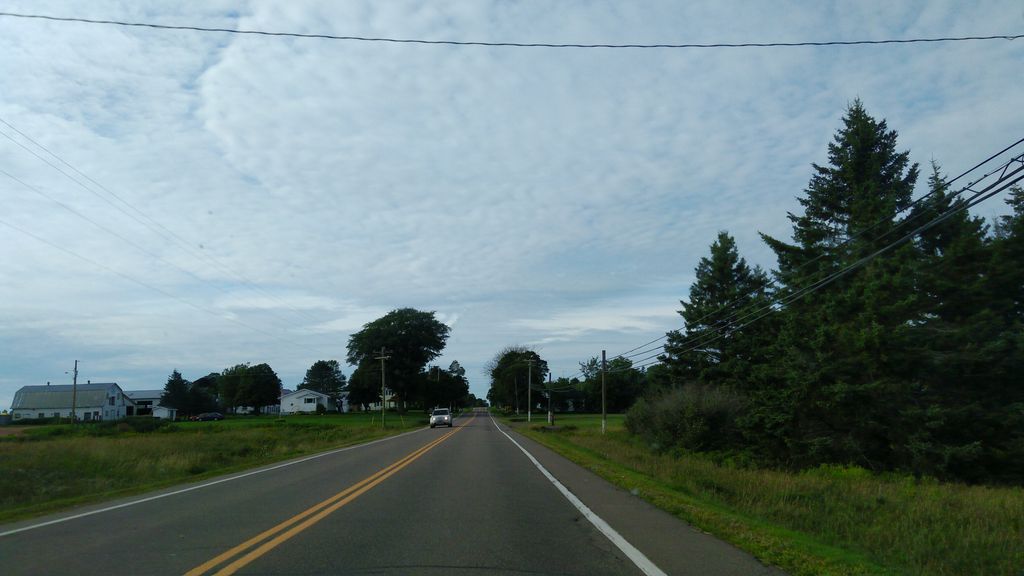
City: charlottetown